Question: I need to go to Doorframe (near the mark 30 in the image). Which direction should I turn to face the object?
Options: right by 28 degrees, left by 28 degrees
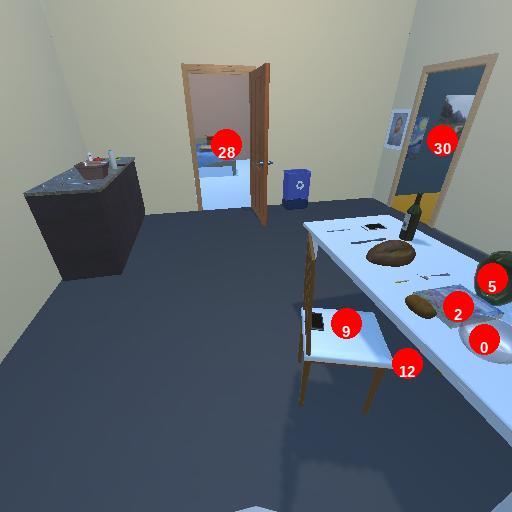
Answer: right by 28 degrees